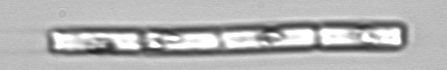
Label: Guinardia_delicatula